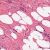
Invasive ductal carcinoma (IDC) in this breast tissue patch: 0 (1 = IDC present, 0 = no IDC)